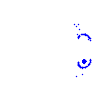
Particle: electron